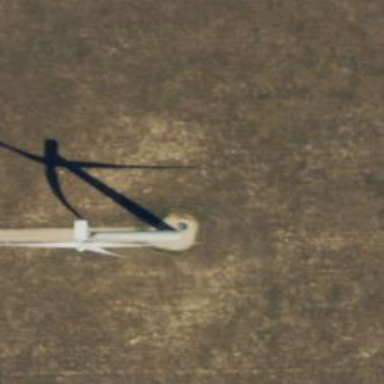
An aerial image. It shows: Wind generator powered by wind. The generator type is horizontal axis and it uses wind turbines.